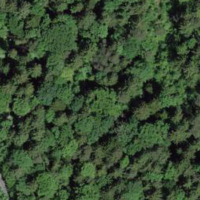
EUNIS habitat code: 43
Species observed at this site:
Neottia ovata